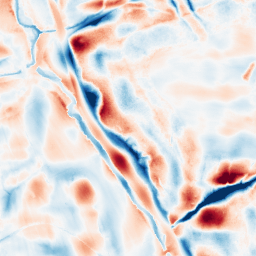
Category: wavelet
Decomposition family: wavelet_biorthogonal
Decomposition parameters: wavelet: bior4.4
level: 5
Upsampling method: quintic
Upsampling parameters: scale: 4
Upsampling scale: 4